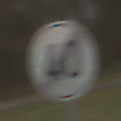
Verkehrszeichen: EndeGeschwindigkeit40
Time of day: Midday
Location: Outdoor (Nature)
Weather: Overcast
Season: NotSpecified
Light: Natural